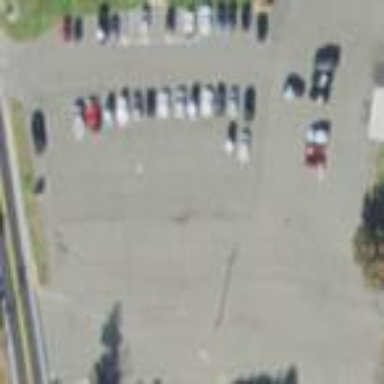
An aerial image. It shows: Parking area.